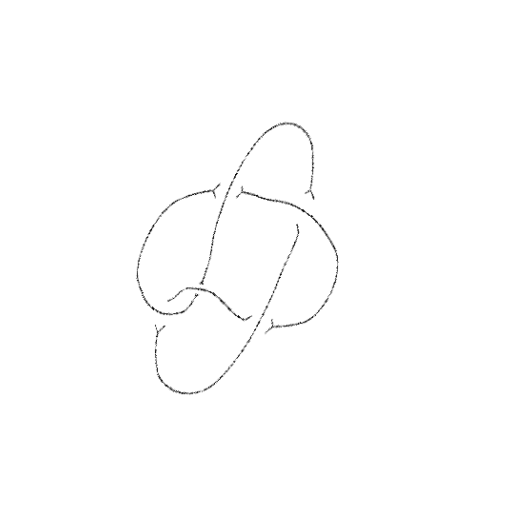
Crossing number: 5